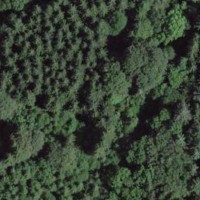
EUNIS habitat code: 44
Species observed at this site:
Sambucus racemosa